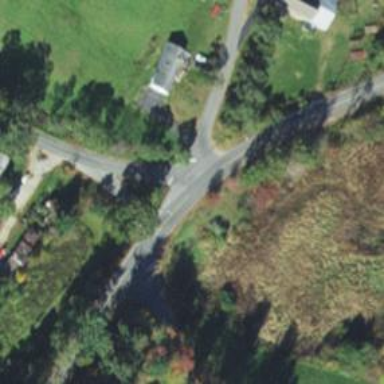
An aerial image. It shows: Road with stop sign.